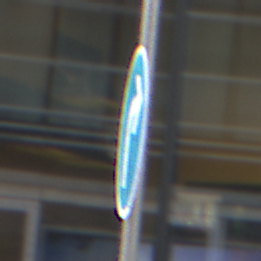
Verkehrszeichen: VorgeschriebeneFahrtrichtungRechts
Umgebung: Outdoor, Urban
Tageszeit: Midday
Wetter: Overcast
Licht: Natural
Jahreszeit: NotSpecified
Kontrast: LowContrast